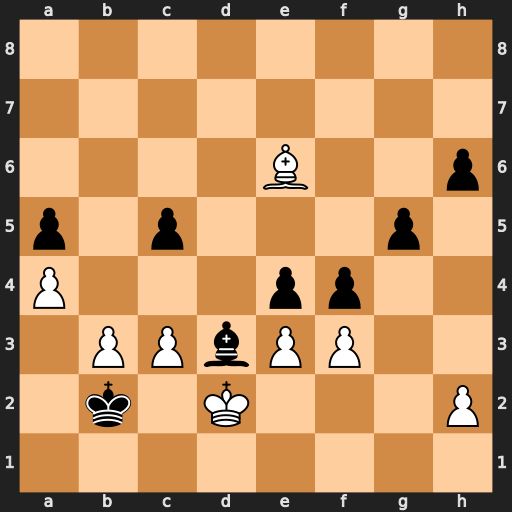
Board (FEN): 8/8/4B2p/p1p3p1/P3pp2/1PPbPP2/1k1K3P/8
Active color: w
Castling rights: -
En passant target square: -
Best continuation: exf4 gxf4 Bd5 Bf1 fxe4